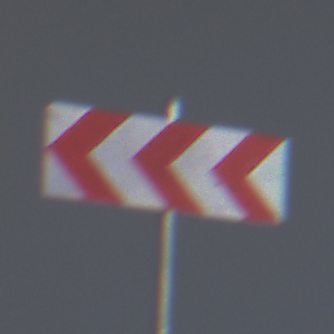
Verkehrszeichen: RichtungstafelnInKurvenGrossRechts
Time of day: MorningAfternoon
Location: Outdoor (Urban)
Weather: Clear
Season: NotSpecified
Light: Natural